Question: I'm developing a simple app using ionic 4 with angular, when I compiled with capacitor and run in android, the toolbar changed. Not show correctly. The text change white for black, the trash icon not show and the height of the toolbar increase. Other functions works correctly
'''
<ion-header>
<ion-toolbar color="primary">
<ion-buttons slot="start">
<ion-back-button defaultHref="/recipes"></ion-back-button>
</ion-buttons>
<ion-title>recipe-detail</ion-title>
<ion-buttons slot="primary">
<ion-button (click)="onDeleteRecipe()"><ion-icon name="trash" slot="icon-only"></ion-icon></ion-button>
</ion-buttons>
</ion-toolbar>
</ion-header>
'''
the toolbar should have white text and trash icon

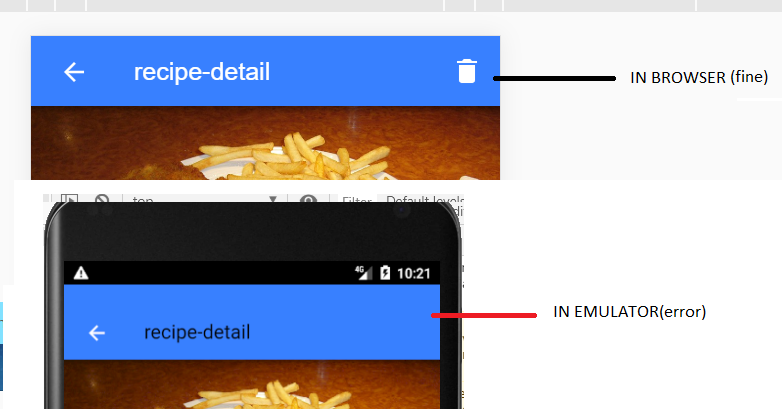
Answer: The repo works as expected, here is my info:
'''
Ionic:
ionic (Ionic CLI) : 4.12.0 (/usr/local/lib/node_modules/ionic)
Ionic Framework : @ionic/angular 4.2.0
@angular-devkit/build-angular : 0.13.8
@angular-devkit/schematics : 7.2.4
@angular/cli : 7.3.8
@ionic/angular-toolkit : 1.4.1
Capacitor:
capacitor (Capacitor CLI) : 1.0.0-beta.19
@capacitor/core : 1.0.0-beta.19
Cordova:
cordova (Cordova CLI) : 8.1.2 (cordova-lib@8.1.1)
Cordova Platforms : none
Cordova Plugins : no whitelisted plugins (0 plugins total)
System:
Android SDK Tools : 26.1.1 (/Users/jayordway/Library/Android/sdk)
ios-deploy : 1.9.4
NodeJS : v10.14.2 (/usr/local/bin/node)
npm : 6.9.0
OS : macOS Mojave
Xcode : Xcode 10.2 Build version 10E125
'''